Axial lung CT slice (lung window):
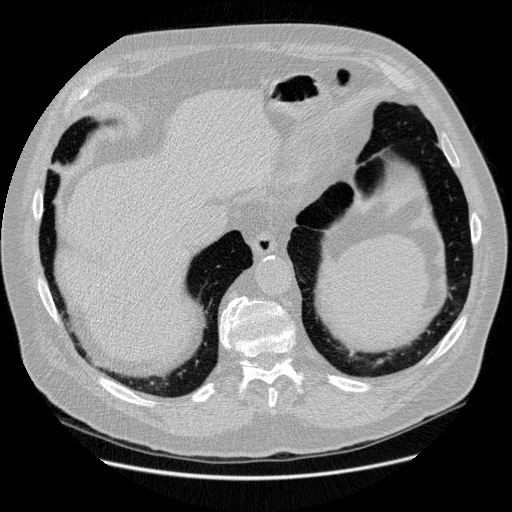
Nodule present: no